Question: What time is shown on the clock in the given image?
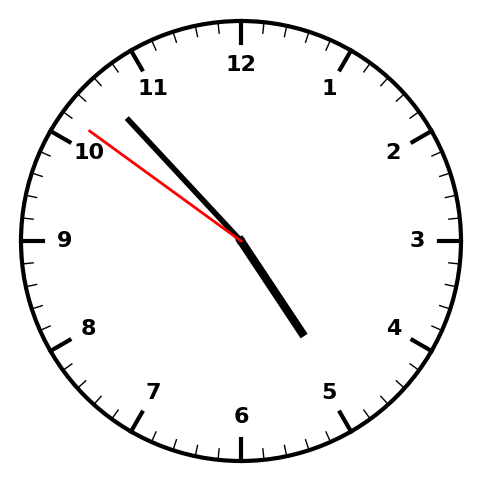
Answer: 04:52:51